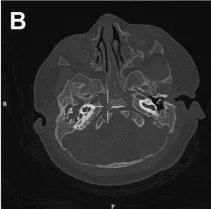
The developmental anomalies of the proband. (B) Computerized tomography scan shows tympanosclerosis and blockage of the ear canals.
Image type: radiology (ct)